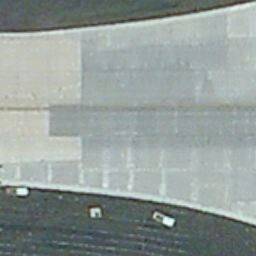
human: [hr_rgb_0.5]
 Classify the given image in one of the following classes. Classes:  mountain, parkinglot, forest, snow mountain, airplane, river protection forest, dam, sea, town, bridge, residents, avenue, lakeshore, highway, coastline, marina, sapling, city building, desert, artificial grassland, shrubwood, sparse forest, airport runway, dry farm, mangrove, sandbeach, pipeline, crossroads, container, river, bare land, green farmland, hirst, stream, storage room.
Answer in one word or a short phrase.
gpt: airport runway